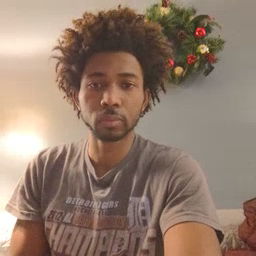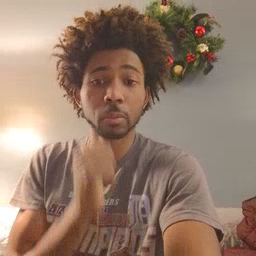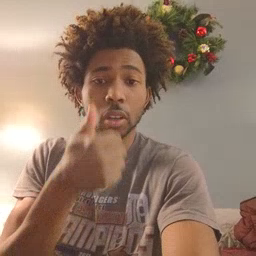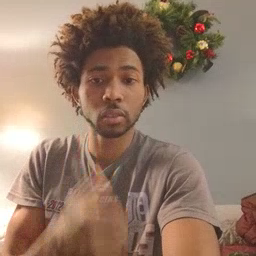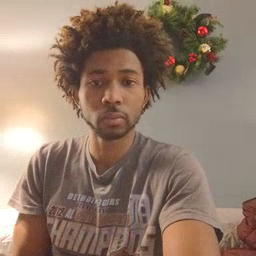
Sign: tomorrow